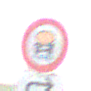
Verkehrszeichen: VerbotFahrzeugeWassergefaehrdenderLadung
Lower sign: RichtungsangabeDurchPfeile5
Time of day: Night
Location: Outdoor (Nature)
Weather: Clear
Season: NotSpecified
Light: Natural